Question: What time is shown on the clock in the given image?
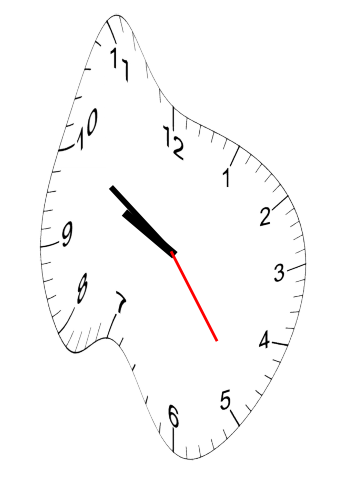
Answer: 09:50:24